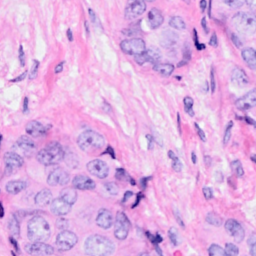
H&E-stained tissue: Breast